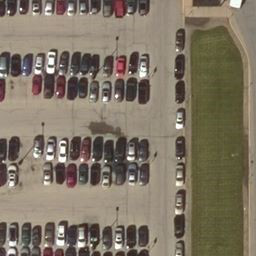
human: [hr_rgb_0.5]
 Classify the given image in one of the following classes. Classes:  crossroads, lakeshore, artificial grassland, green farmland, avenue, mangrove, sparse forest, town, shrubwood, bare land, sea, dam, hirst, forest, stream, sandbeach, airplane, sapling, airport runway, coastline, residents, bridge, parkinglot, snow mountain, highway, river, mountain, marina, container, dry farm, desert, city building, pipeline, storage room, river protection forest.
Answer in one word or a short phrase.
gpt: parkinglot